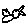
Label: bird